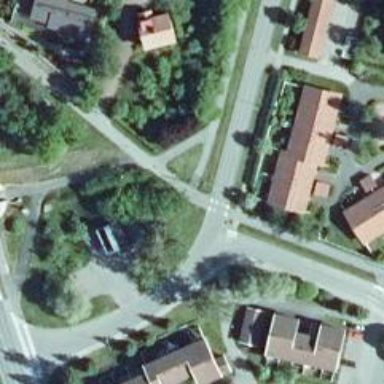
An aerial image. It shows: Asphalt cycleway.